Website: walmart
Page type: cart
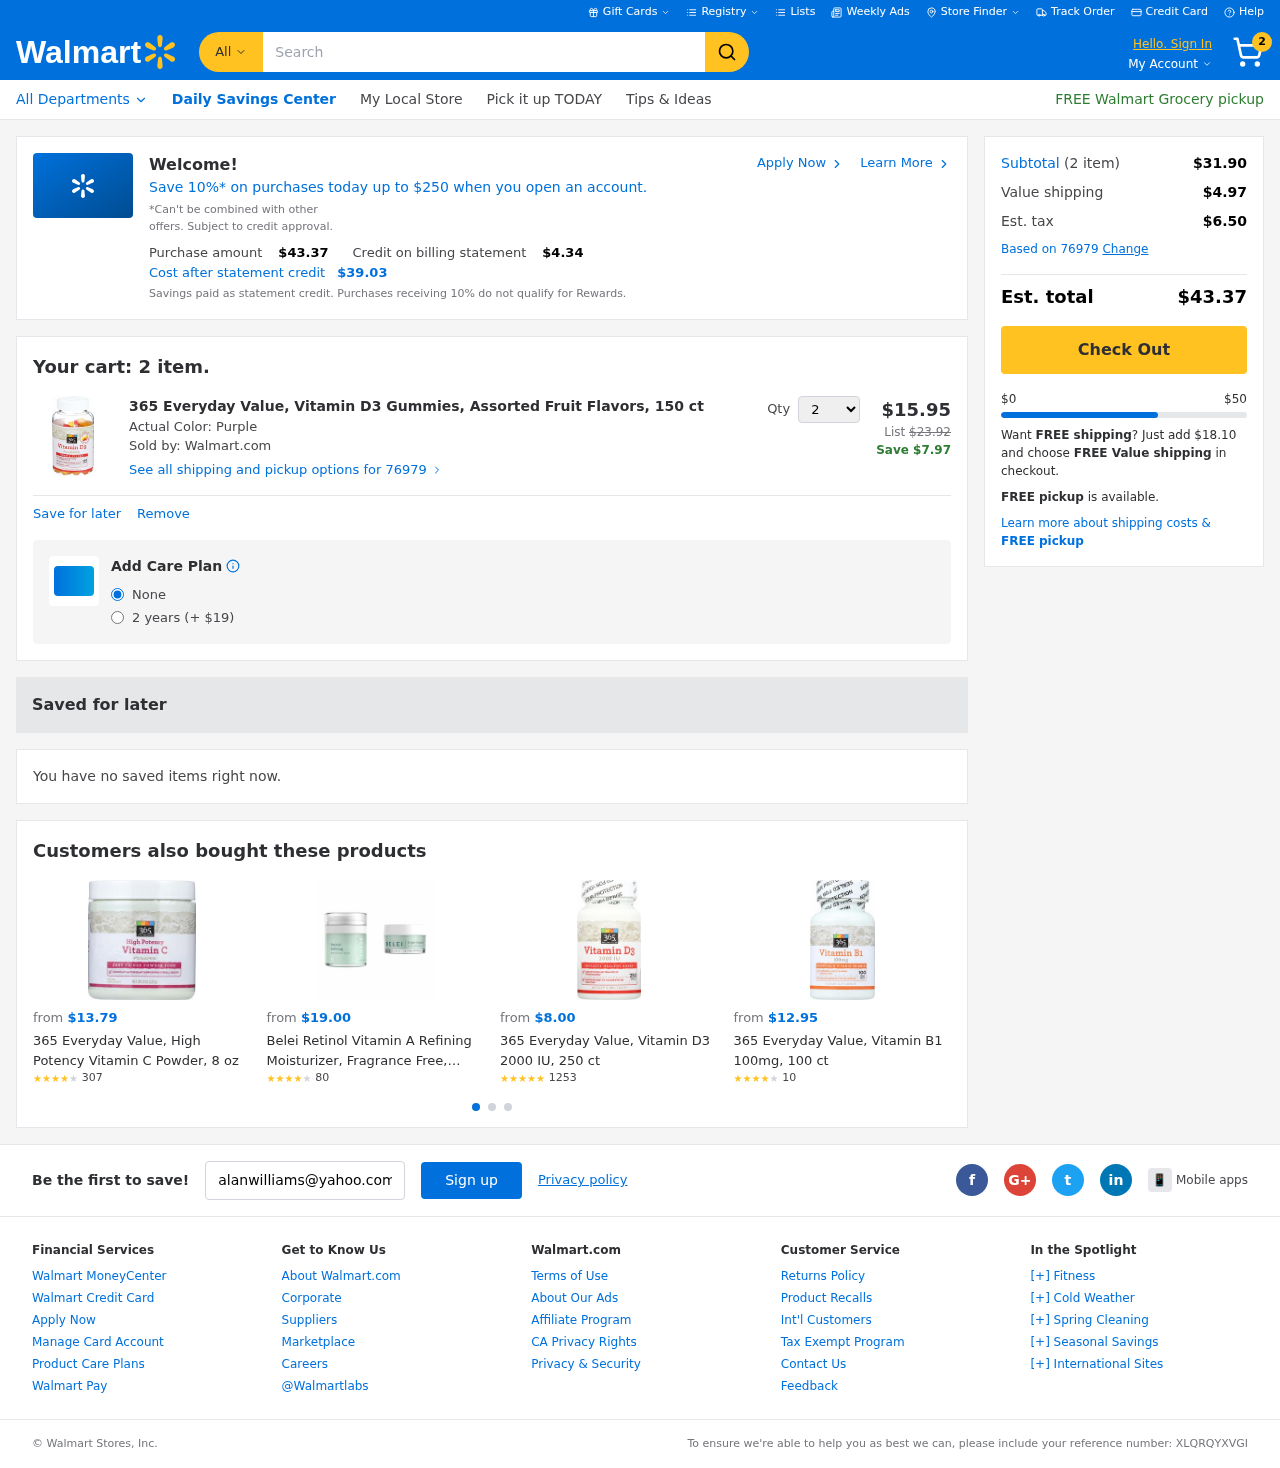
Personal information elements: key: PII_EMAIL
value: alanwilliams@yahoo.com
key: PII_POSTCODE
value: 76979
Product elements: key: PRODUCT1_NAME
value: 365 Everyday Value, Vitamin D3 Gummies, Assorted Fruit Flavors, 150 ct
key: PRODUCT1_PRICE
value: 15.95
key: PRODUCT1_QUANTITY
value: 2
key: PRODUCT2_NAME
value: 365 Everyday Value, High Potency Vitamin C Powder, 8 oz
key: PRODUCT2_NUM_RATINGS
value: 307
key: PRODUCT2_PRICE
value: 13.79
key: PRODUCT2_RATING
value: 4.2
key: PRODUCT3_NAME
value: Belei Retinol Vitamin A Refining Moisturizer, Fragrance Free, Paraben Free, 1.7 Fluid Ounce (50 mL)
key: PRODUCT3_NUM_RATINGS
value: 80
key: PRODUCT3_PRICE
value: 19
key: PRODUCT3_RATING
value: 3.7
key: PRODUCT4_NAME
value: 365 Everyday Value, Vitamin D3 2000 IU, 250 ct
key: PRODUCT4_NUM_RATINGS
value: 1253
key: PRODUCT4_PRICE
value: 8
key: PRODUCT4_RATING
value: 4.5
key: PRODUCT5_NAME
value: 365 Everyday Value, Vitamin B1 100mg, 100 ct
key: PRODUCT5_NUM_RATINGS
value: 10
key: PRODUCT5_PRICE
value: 12.95
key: PRODUCT5_RATING
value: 4.4
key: PRODUCT1_ORIGINAL_PRICE
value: $23.92
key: PRODUCT1_SAVINGS
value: Save $7.97
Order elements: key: ORDER_NUM_ITEMS
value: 2
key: ORDER_TOTAL
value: $43.37
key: PROMO_TOTAL_AFTER_CREDIT
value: $39.03
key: ORDER_SUBTOTAL
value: $31.90
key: ORDER_SHIPPING_COST
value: $4.97
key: ORDER_TAX
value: $6.50
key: FREE_SHIPPING_REMAINING
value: $18.10
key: ORDER_REFERENCE_NUMBER
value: XLQRQYXVGI
Search elements: key: HEADER_SEARCH
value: Search
Other elements: key: PROMO_CREDIT
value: $4.34